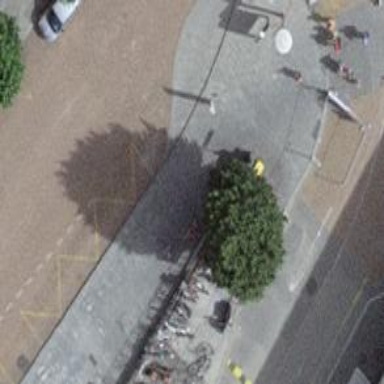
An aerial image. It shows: Kerb barrier.